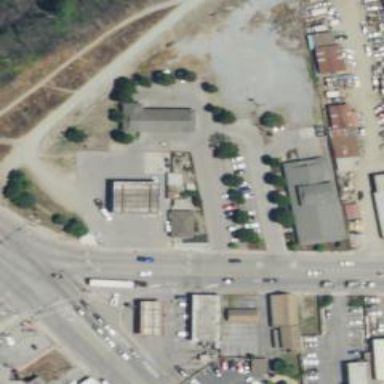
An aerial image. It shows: Gasoline fuel station.